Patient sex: M
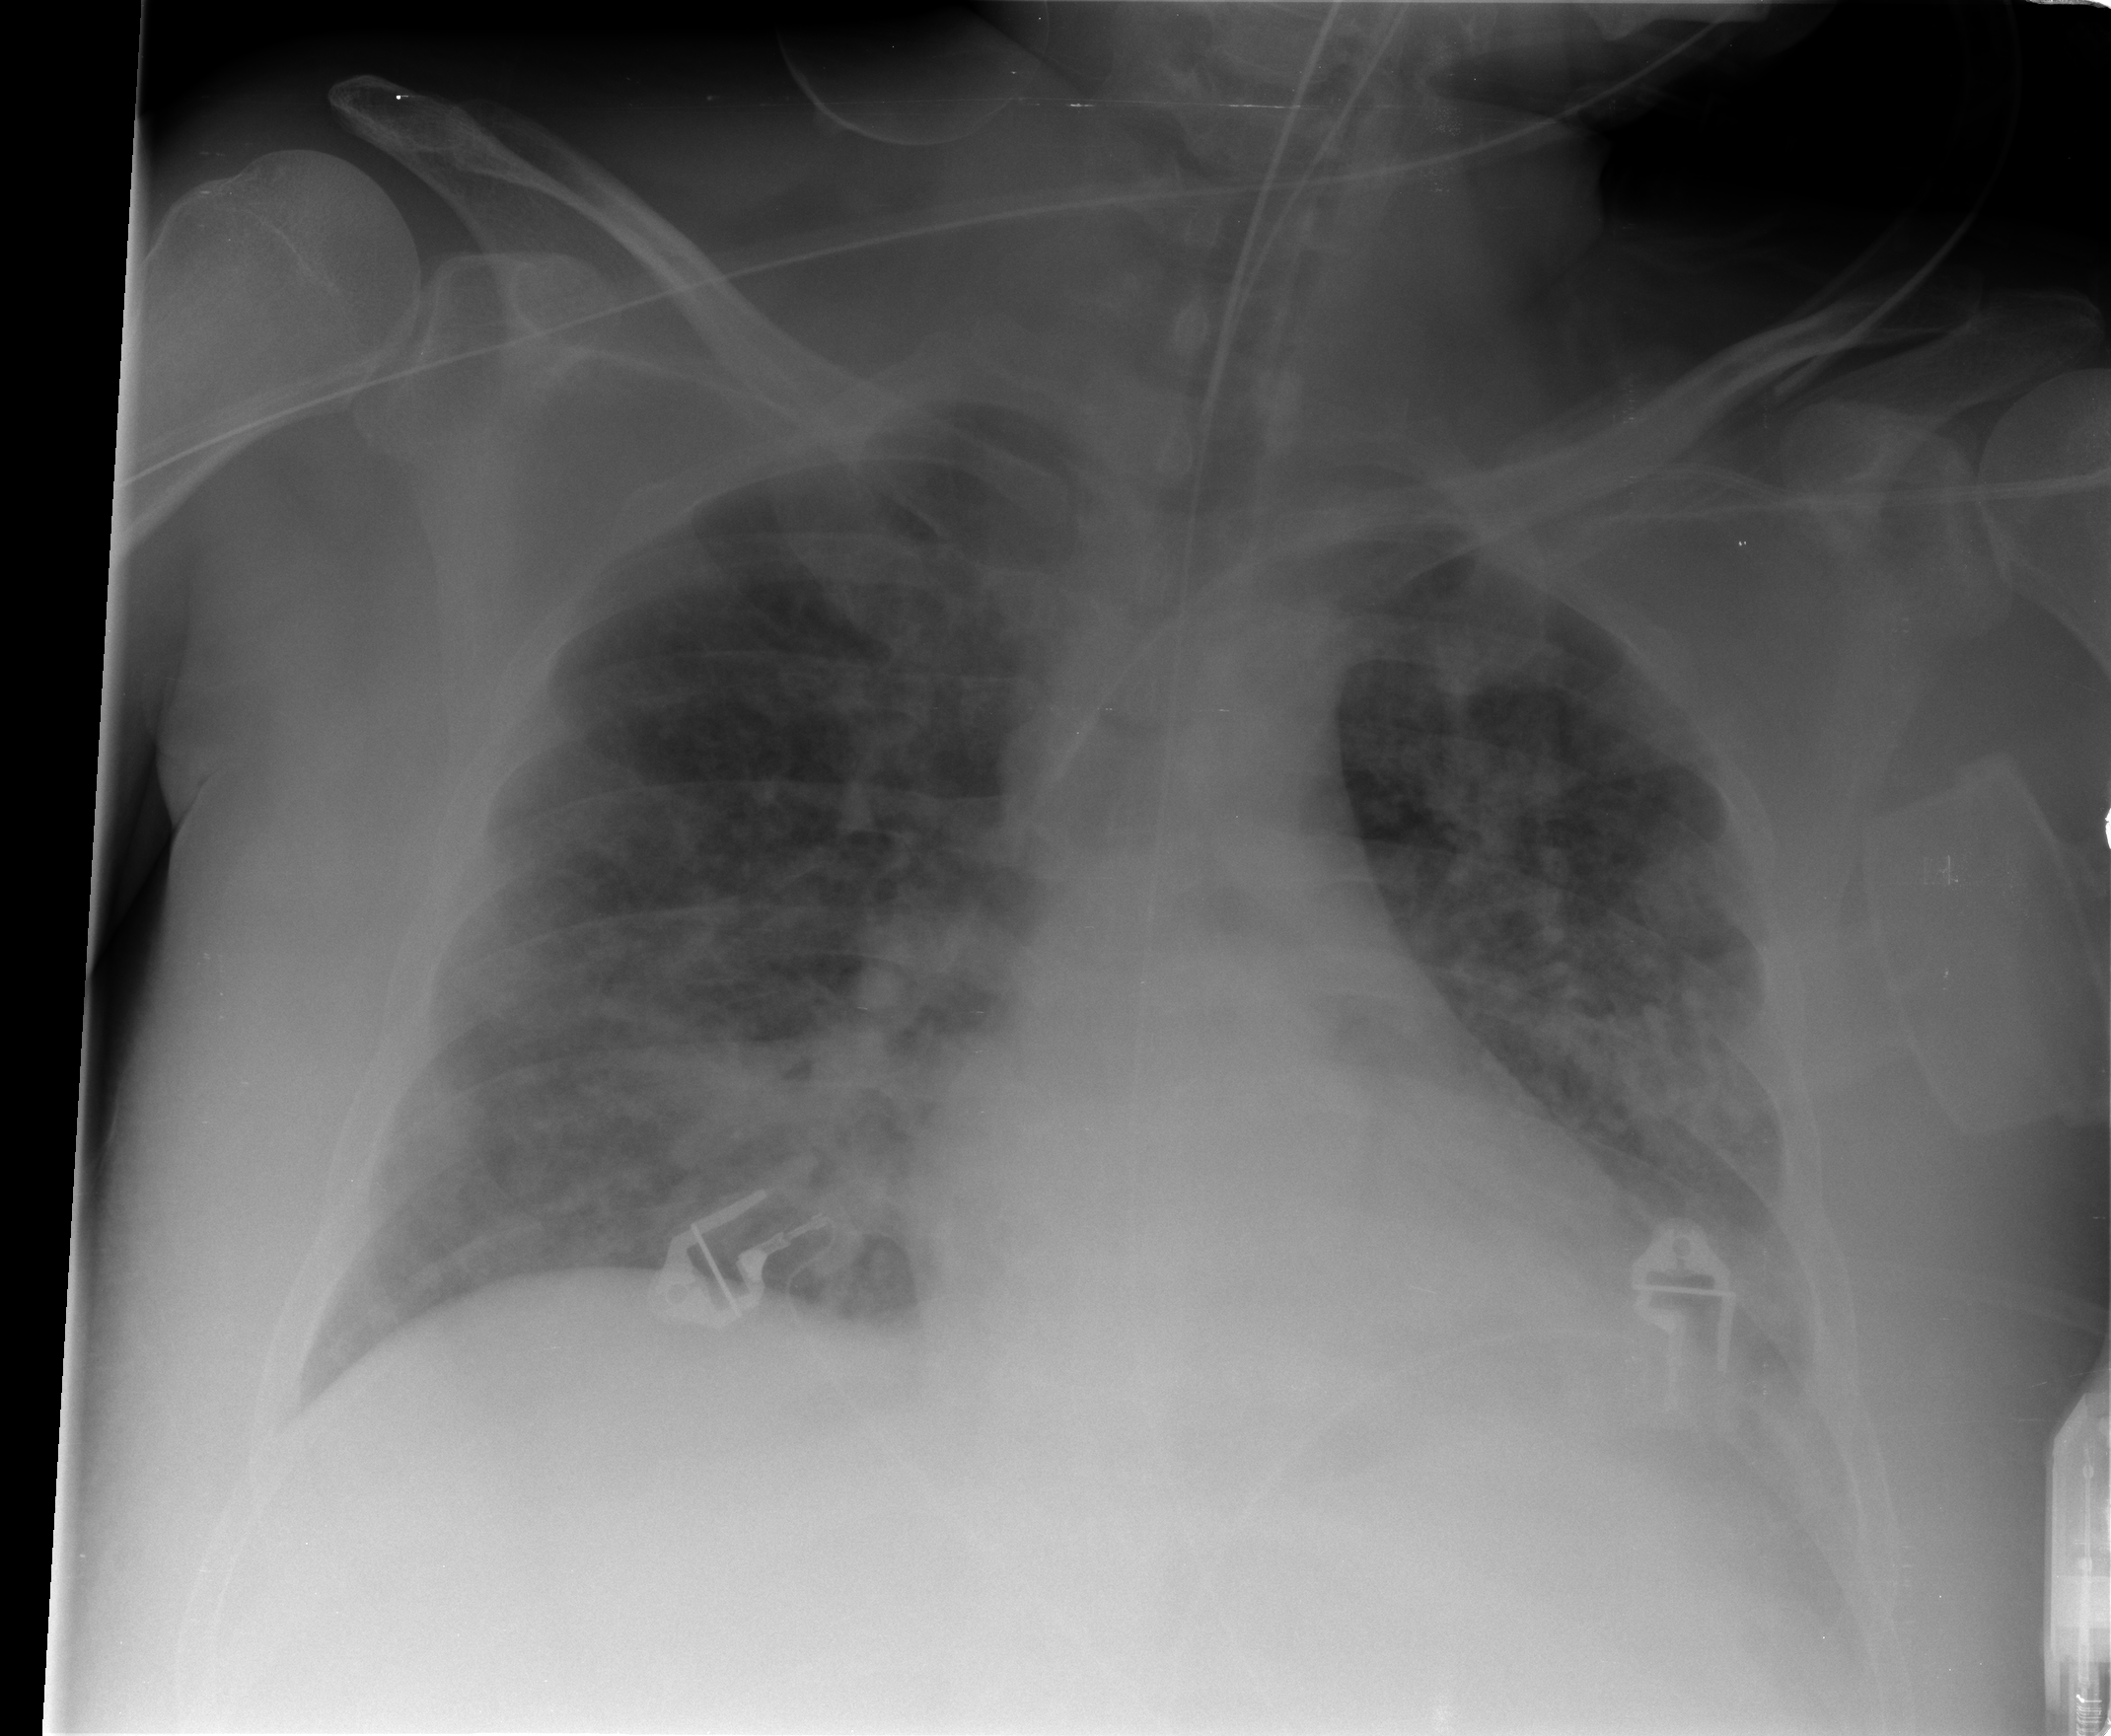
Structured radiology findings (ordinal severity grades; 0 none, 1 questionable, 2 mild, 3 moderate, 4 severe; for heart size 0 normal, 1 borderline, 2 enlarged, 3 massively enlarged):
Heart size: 0
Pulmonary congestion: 0
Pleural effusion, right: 0
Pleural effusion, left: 0
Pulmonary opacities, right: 2
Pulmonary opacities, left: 2
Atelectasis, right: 2
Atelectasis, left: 2